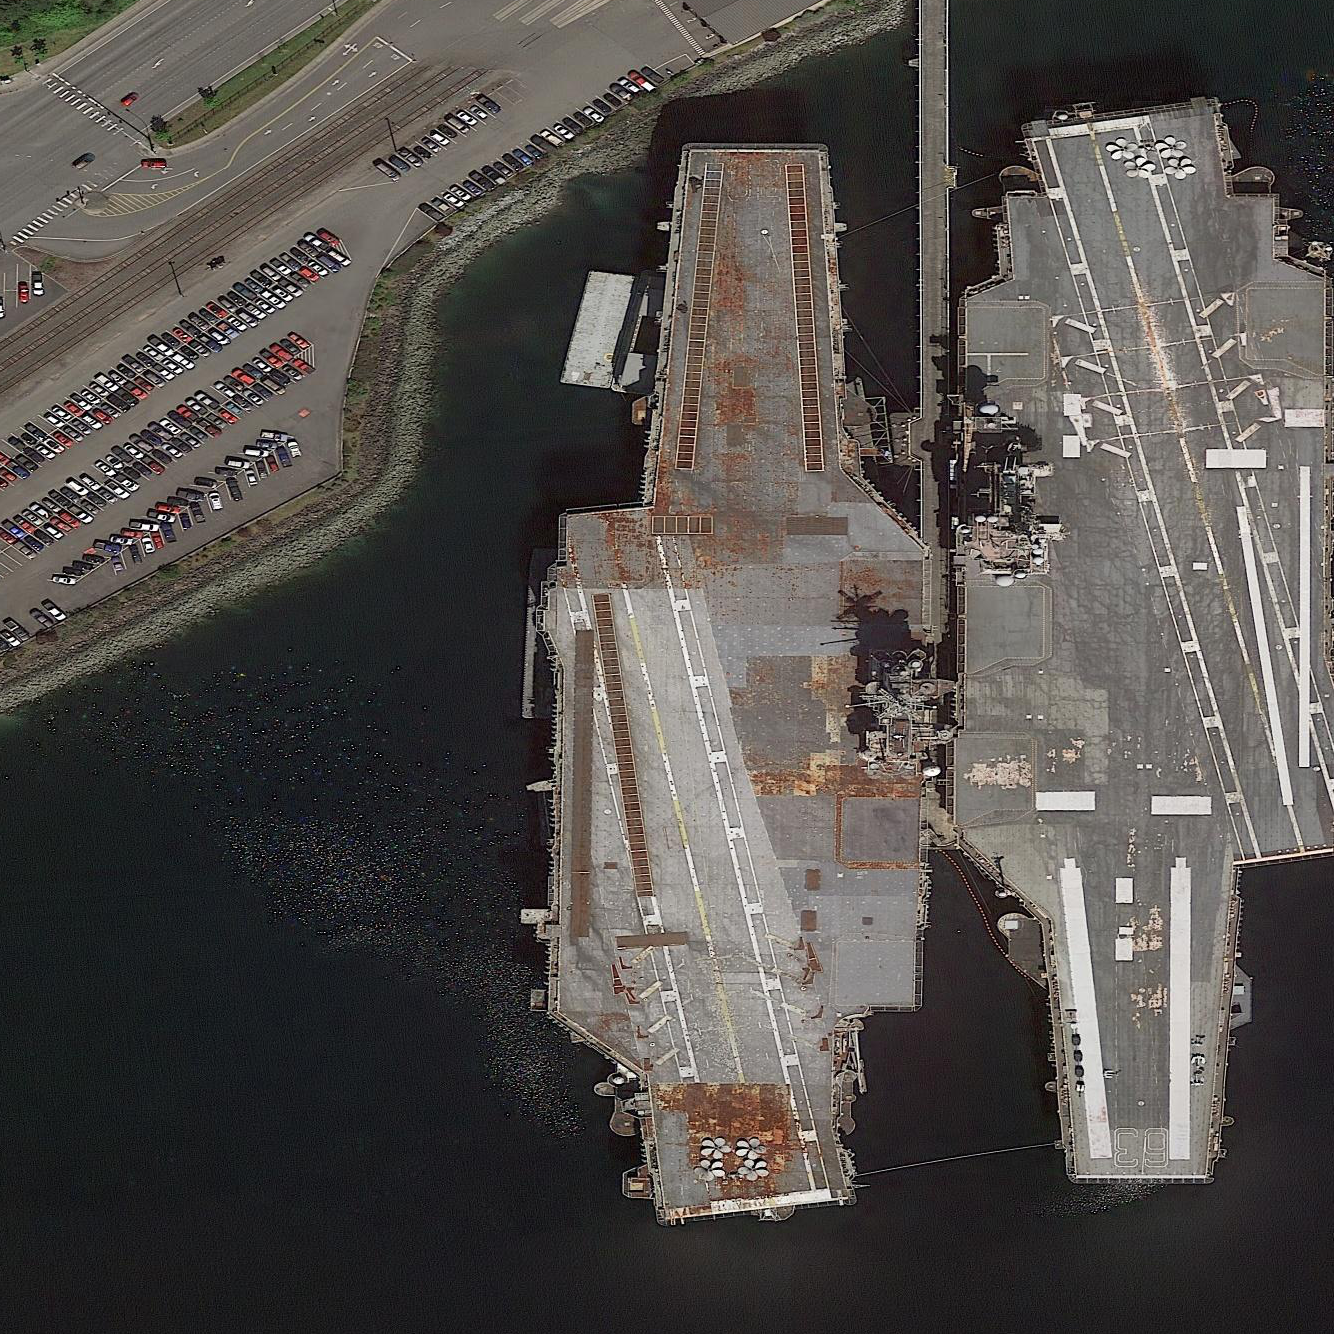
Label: aircraft_carrier